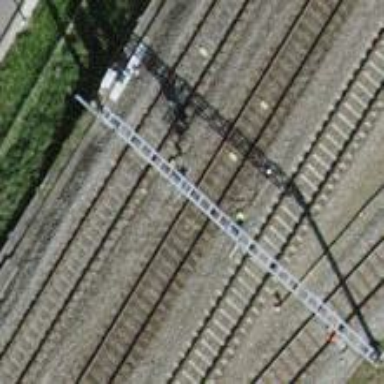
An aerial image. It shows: Railway signal.